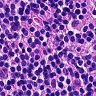
Metastatic tissue present: no